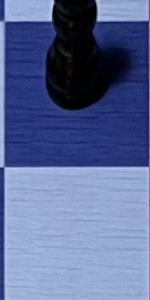
Label: Empty